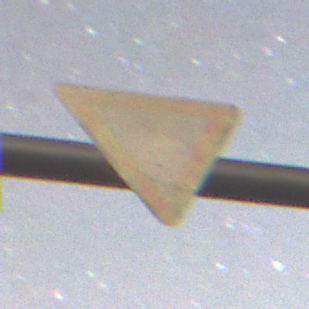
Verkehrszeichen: VorfahrtGewaehren
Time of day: Night
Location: Outdoor (Suburban)
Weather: Clear
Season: NotSpecified
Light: Artificial